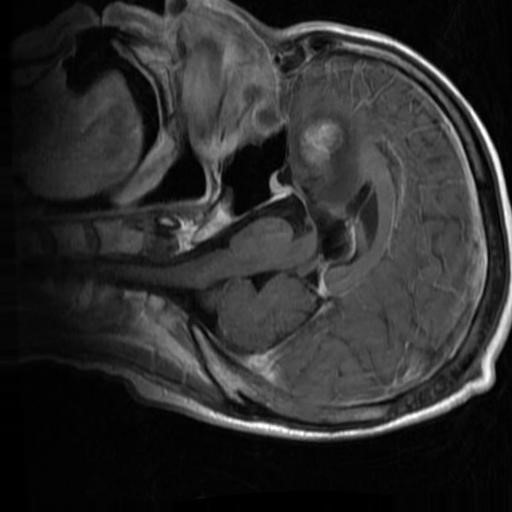
Label: brain_menin